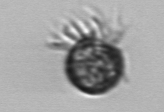
Label: Ciliophora